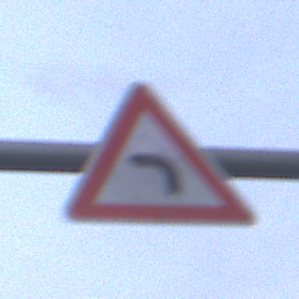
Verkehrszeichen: KurveLinks
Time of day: SunriseSunset
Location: Outdoor (Urban)
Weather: PartlyCloudy
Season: NotSpecified
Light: Natural